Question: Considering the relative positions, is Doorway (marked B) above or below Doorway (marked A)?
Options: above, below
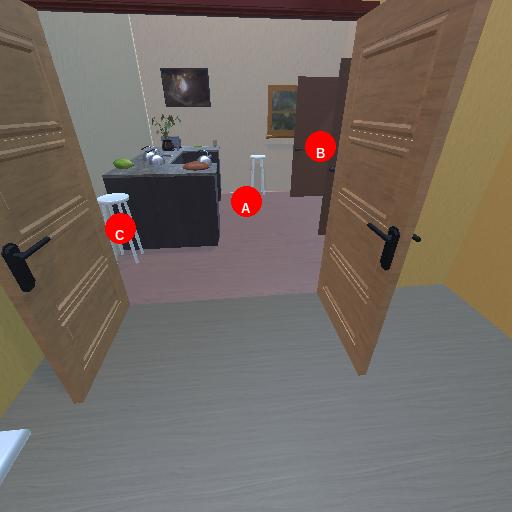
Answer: above